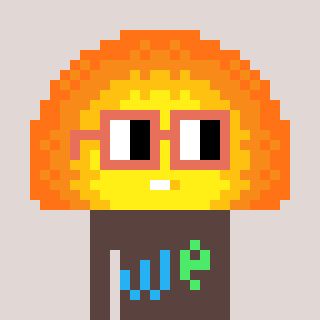
a pixel art character with square orange glasses, a sunset-shaped head and a darkbrown-colored body on a warm background